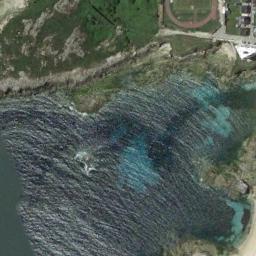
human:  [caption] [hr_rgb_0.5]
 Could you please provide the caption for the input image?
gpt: The light blue seawater washes the beach with green plants and a playground .

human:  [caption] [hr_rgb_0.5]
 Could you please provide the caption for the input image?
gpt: The type of beach is rocky coast and some green plants are on the beach .

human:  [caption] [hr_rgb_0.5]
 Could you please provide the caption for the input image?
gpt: There is a large area of vegetation next to the beach .

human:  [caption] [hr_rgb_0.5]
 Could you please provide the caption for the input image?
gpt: A few light-colored shoals are reflected under the deep blue water .

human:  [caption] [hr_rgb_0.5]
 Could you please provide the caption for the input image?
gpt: The grass is beside the beach .